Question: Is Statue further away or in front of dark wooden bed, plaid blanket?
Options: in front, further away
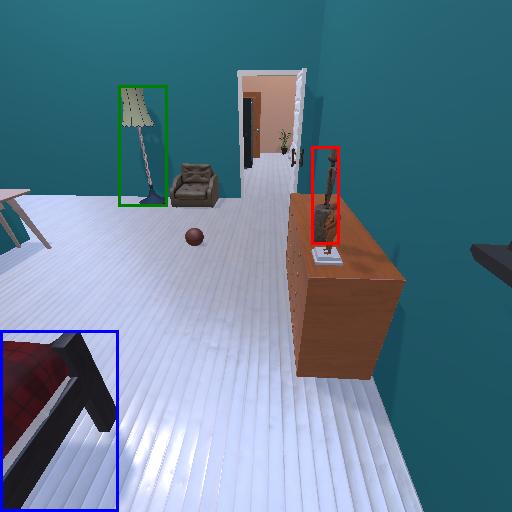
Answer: in front